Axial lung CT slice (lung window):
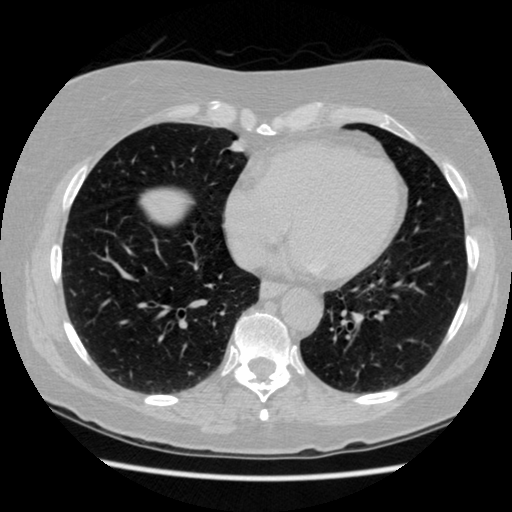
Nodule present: no